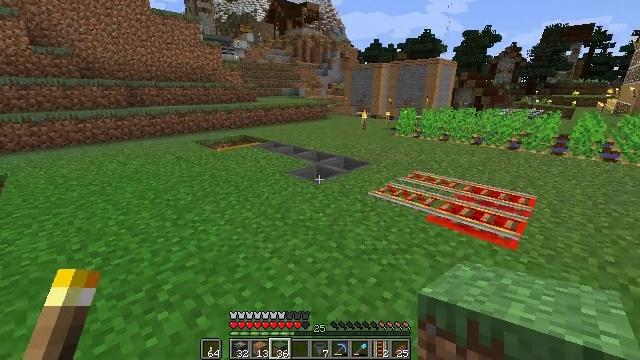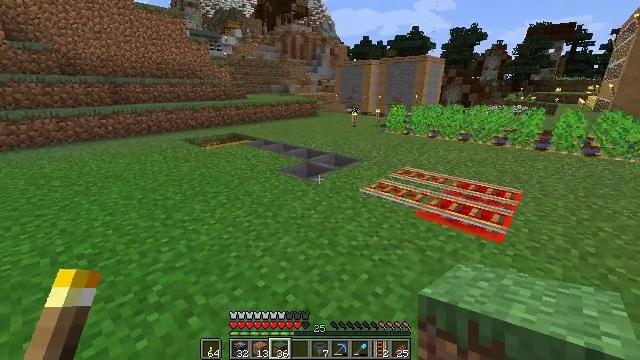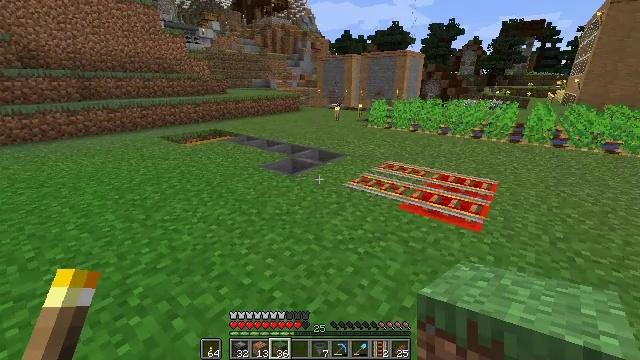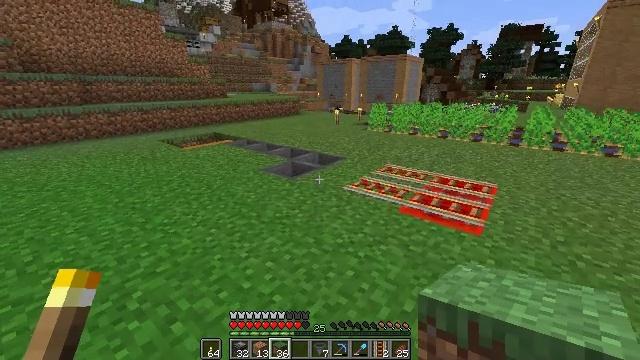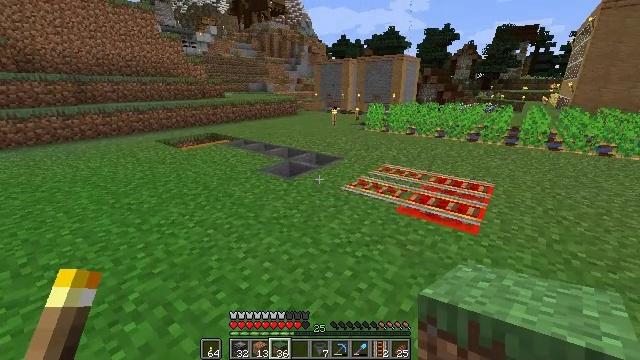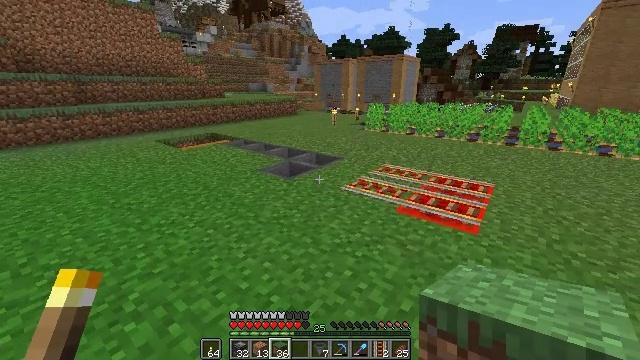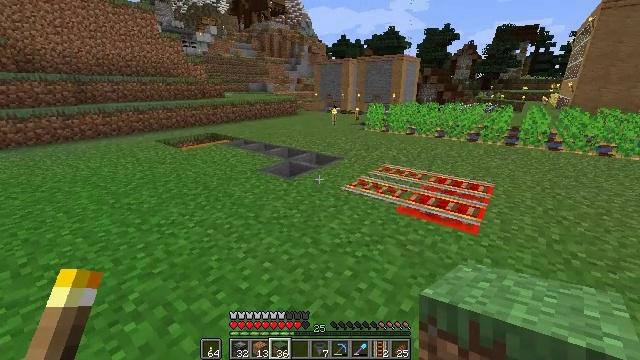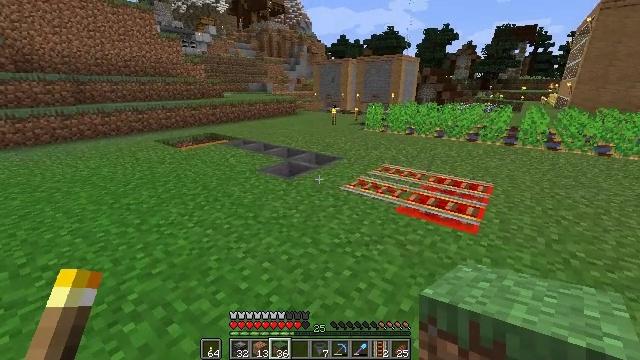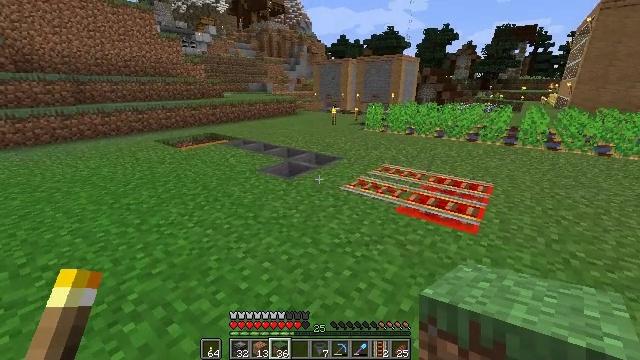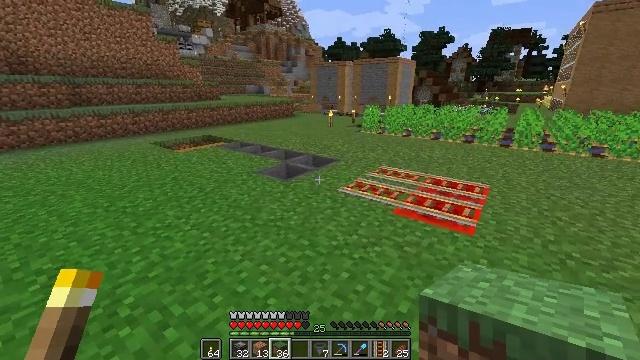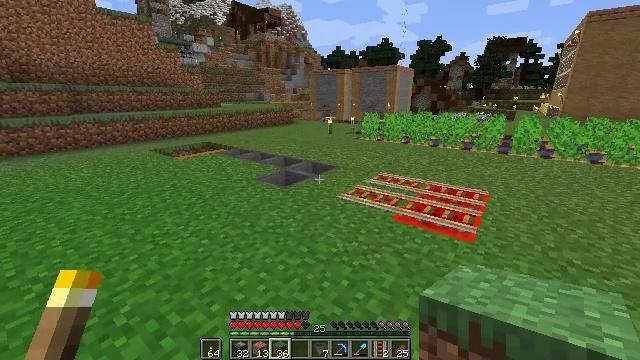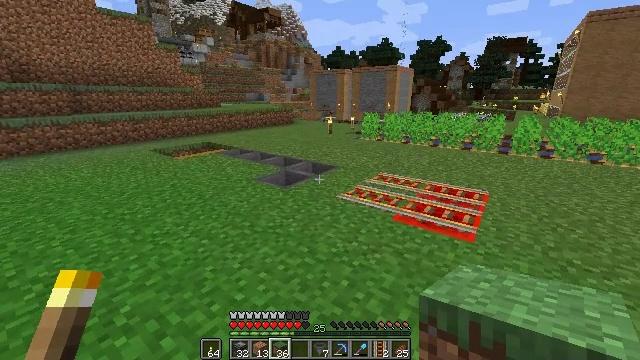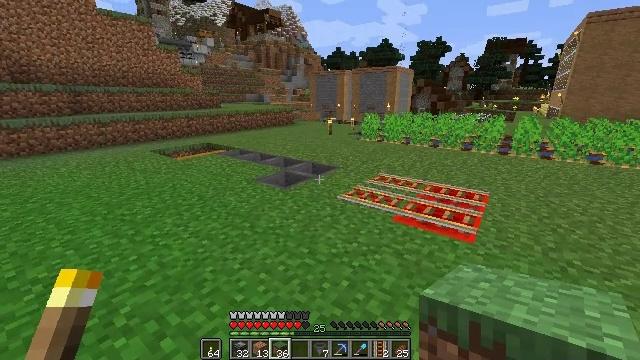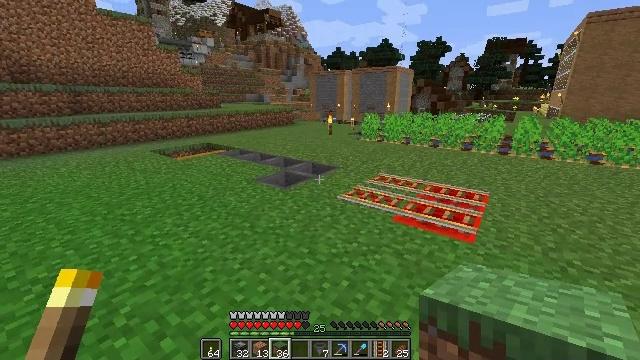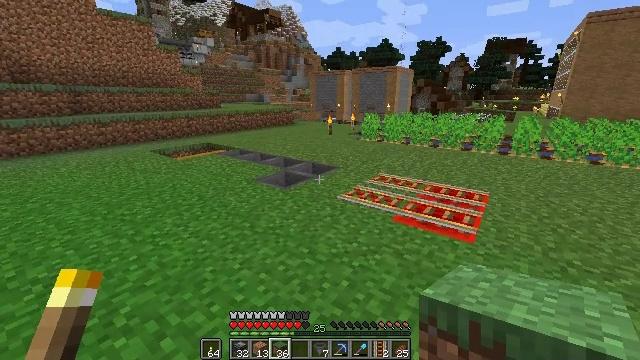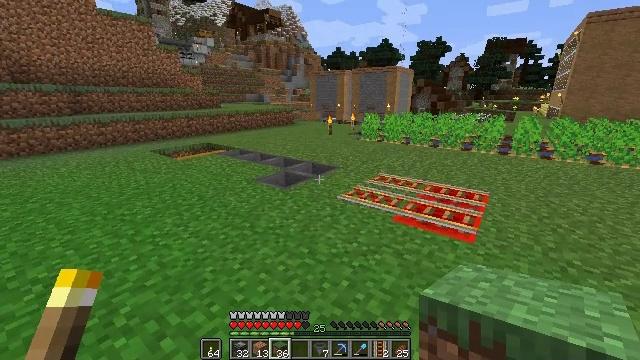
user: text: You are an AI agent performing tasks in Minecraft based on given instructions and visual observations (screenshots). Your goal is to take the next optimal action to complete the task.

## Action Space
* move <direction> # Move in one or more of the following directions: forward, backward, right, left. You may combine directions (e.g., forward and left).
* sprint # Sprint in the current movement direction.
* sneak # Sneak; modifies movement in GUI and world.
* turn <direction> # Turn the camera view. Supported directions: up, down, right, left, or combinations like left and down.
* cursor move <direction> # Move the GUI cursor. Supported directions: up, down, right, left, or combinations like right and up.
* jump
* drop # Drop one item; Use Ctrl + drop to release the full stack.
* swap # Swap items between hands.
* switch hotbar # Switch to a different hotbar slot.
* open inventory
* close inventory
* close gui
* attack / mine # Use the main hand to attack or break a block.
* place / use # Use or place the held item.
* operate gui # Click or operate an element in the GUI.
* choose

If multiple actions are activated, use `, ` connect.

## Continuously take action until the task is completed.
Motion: motion action
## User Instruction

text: Use iron, redstone, wood, and cobblestone to craft a piston.
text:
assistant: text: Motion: turn right
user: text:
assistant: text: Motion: turn right and down
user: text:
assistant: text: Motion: no_op
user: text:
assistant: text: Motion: no_op
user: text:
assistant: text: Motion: no_op
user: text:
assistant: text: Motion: no_op
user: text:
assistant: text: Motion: no_op
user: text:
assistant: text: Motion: no_op
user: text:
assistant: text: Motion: no_op
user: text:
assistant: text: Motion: turn up
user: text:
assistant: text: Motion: no_op
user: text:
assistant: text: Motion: no_op
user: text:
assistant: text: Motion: no_op
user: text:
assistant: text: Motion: no_op
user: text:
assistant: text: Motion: no_op
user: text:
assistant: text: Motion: no_op
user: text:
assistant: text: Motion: no_op
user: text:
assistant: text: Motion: no_op
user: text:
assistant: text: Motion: no_op
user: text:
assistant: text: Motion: no_op
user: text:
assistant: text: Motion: no_op
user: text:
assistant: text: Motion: no_op
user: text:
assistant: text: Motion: no_op
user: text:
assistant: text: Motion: no_op
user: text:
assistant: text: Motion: no_op
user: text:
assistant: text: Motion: no_op
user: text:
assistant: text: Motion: no_op
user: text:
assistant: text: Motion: no_op
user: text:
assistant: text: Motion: no_op
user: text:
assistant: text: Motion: no_op